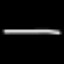
Label: line